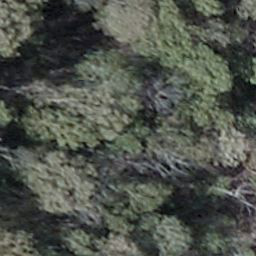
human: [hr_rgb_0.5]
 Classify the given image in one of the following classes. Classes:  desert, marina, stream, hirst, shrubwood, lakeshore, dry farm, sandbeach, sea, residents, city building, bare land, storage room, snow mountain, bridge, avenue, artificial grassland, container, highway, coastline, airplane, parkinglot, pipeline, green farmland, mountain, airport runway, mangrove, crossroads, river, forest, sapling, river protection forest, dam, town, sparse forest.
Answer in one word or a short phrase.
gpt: shrubwood